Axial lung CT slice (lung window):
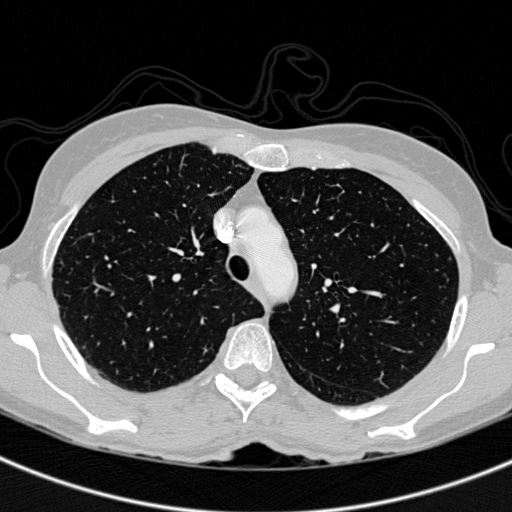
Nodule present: no